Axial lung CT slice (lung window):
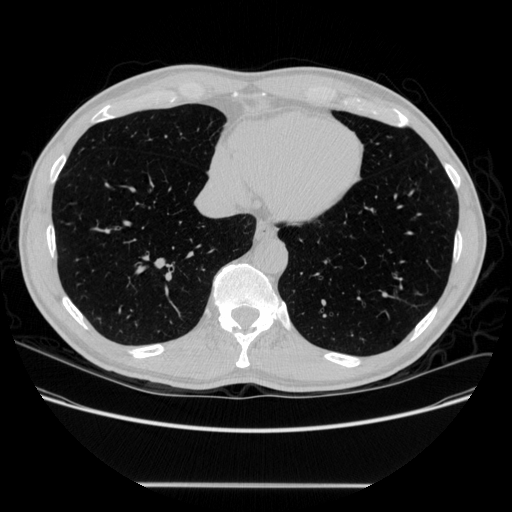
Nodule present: no